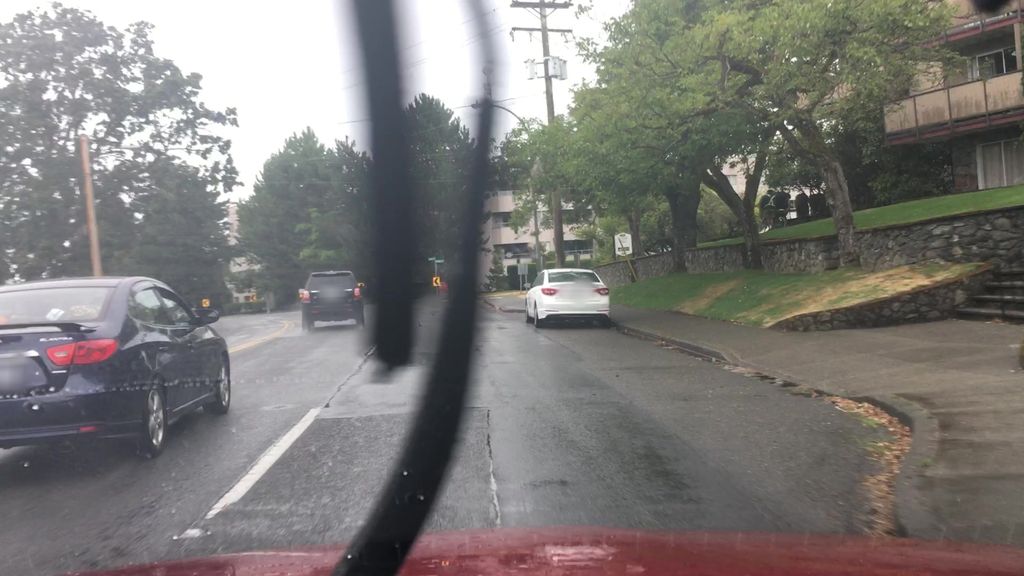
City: victoria